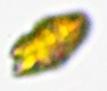
Label: Akashiwo